Interaction volume radius: 10 \u00c5
Interaction volume height: 30 \u00c5
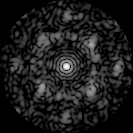
Disorder parameter: 0.6304